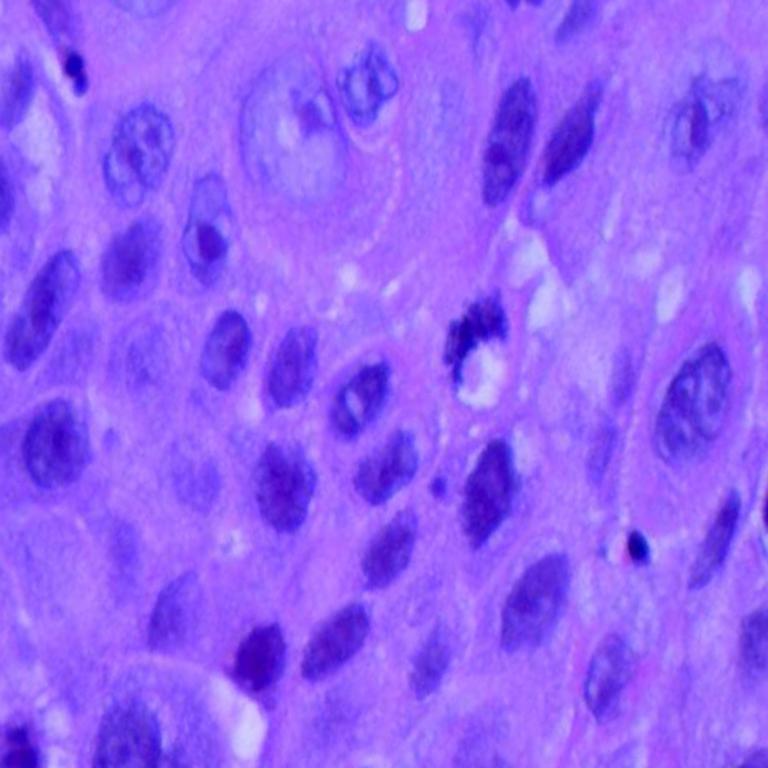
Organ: lung
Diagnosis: squamous carcinomas